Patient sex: M
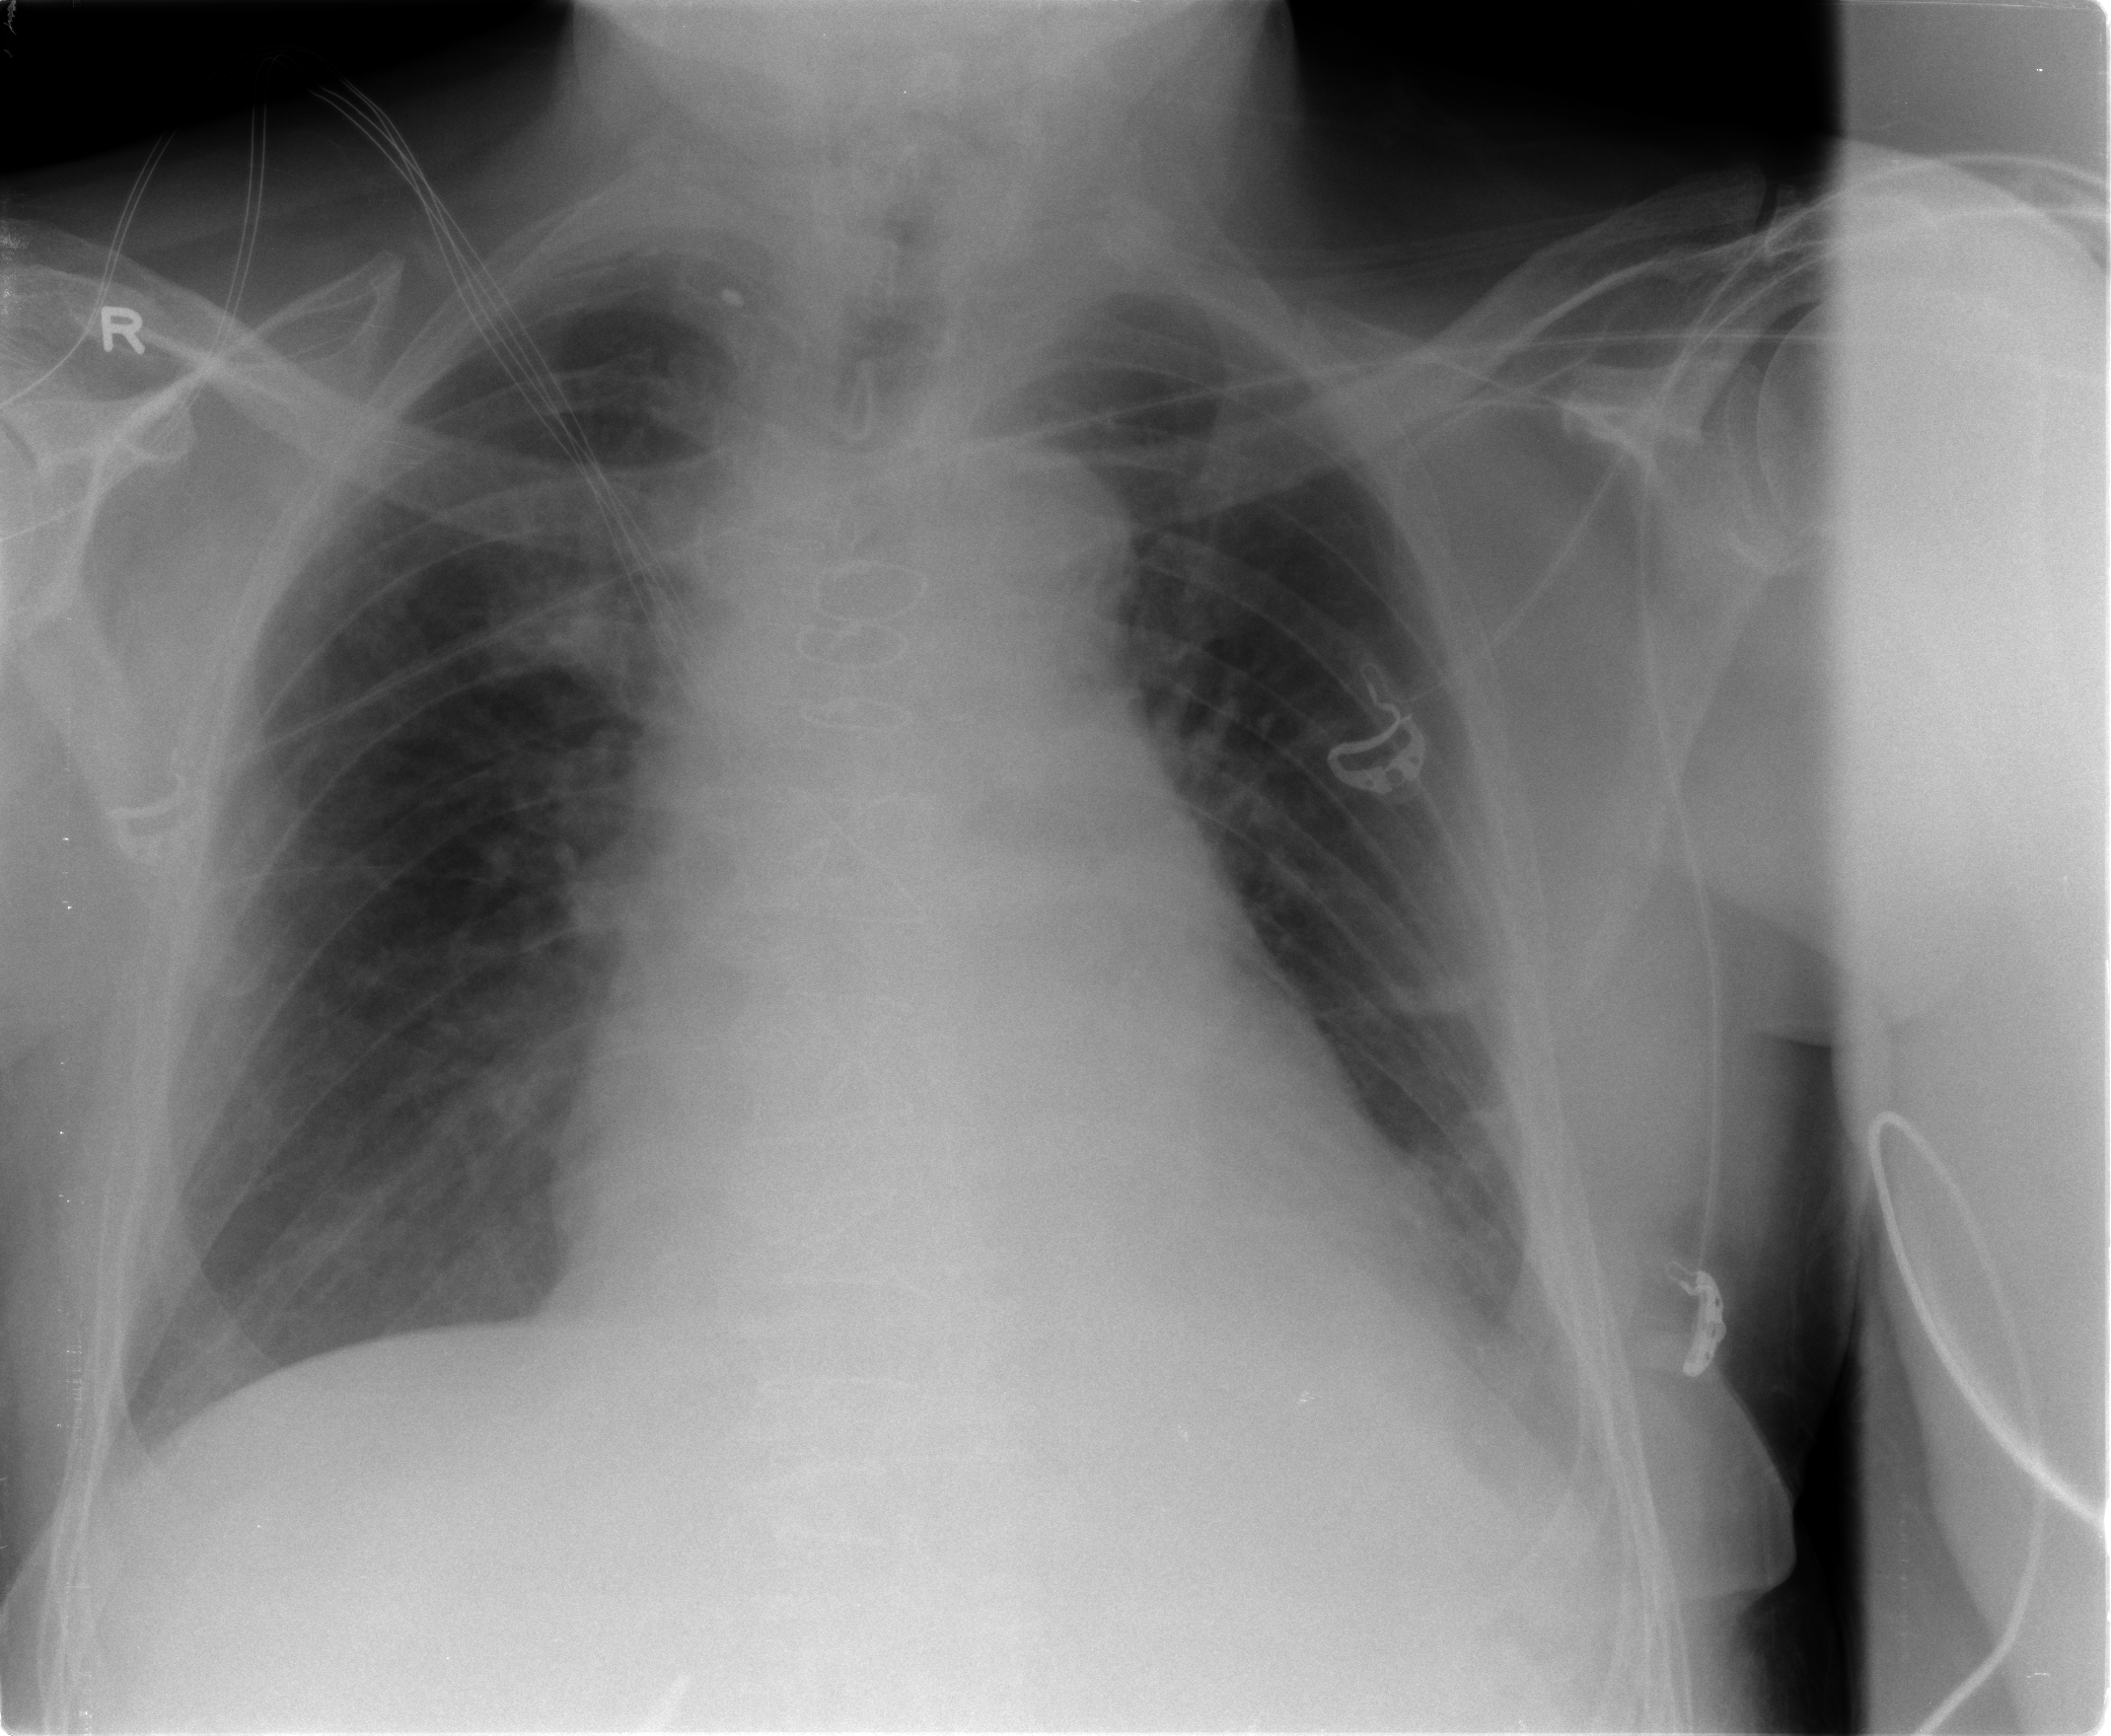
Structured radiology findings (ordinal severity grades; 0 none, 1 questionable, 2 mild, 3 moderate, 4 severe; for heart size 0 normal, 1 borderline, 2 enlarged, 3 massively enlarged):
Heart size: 2
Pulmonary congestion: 2
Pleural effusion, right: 0
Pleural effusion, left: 2
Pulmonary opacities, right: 0
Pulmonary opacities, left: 0
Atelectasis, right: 0
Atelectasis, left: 2